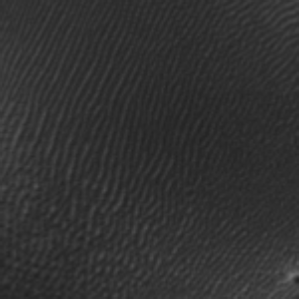
Label: frost